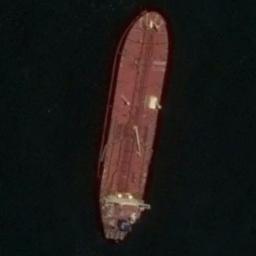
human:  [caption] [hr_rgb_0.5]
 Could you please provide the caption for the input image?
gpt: The orange ship is in the deep blue water .

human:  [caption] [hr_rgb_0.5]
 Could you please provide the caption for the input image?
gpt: An orange-red tanker travels on the blue sea .

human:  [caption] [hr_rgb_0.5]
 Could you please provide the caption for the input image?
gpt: There is a ship at sea .

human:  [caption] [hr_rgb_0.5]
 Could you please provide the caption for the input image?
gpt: There is a ship in the black water .

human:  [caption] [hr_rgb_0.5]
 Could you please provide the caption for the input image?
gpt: The red ship is surrounded by water .